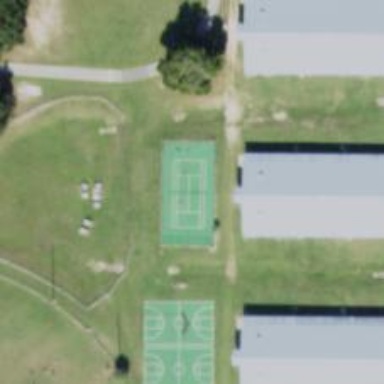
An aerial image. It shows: Tennis court on pitch.